Interaction volume radius: 5 \u00c5
Interaction volume height: 20 \u00c5
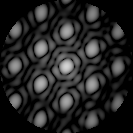
Disorder parameter: 0.1308